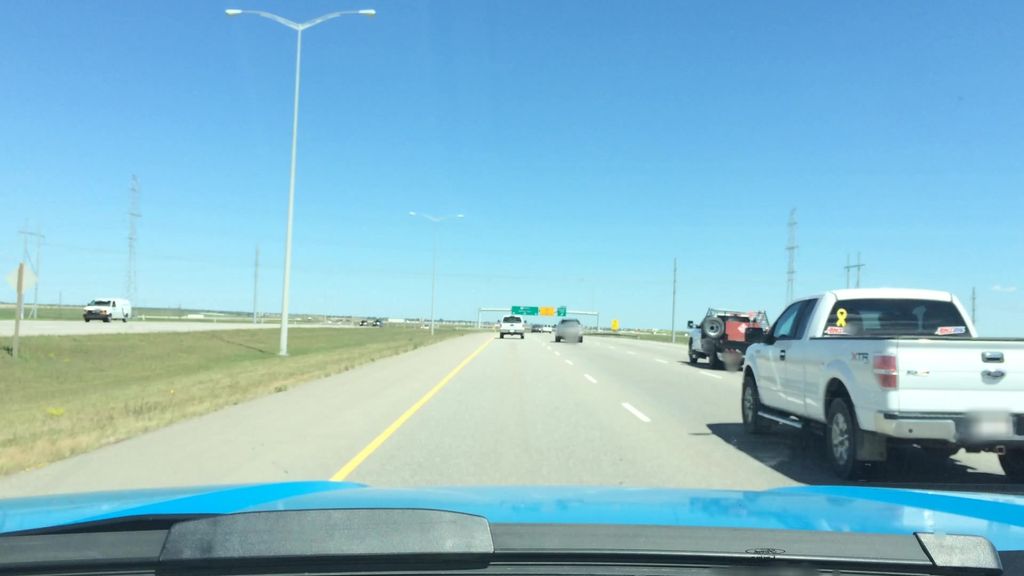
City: calgary